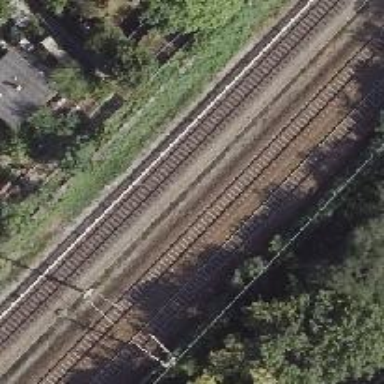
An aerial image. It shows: Solitary milestone along the railway.